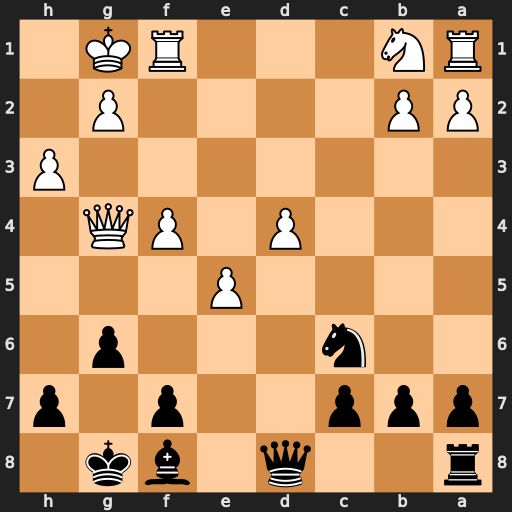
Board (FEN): r2q1bk1/ppp2p1p/2n3p1/4P3/3P1PQ1/7P/PP4P1/RN3RK1
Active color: b
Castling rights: -
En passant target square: -
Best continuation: Qxd4+ Kh1 Qxb2 Nc3 Qxc3